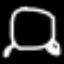
Label: frog